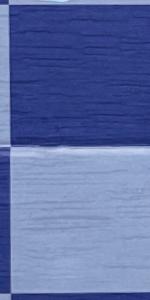
Label: Pawn_White